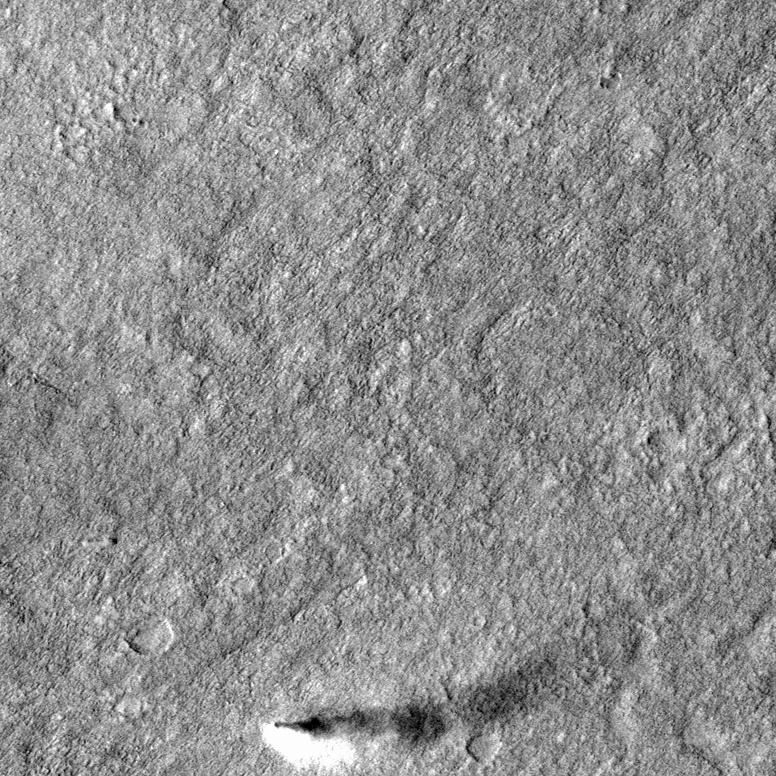
Label: dustdevil